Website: apple
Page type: customer-info-address
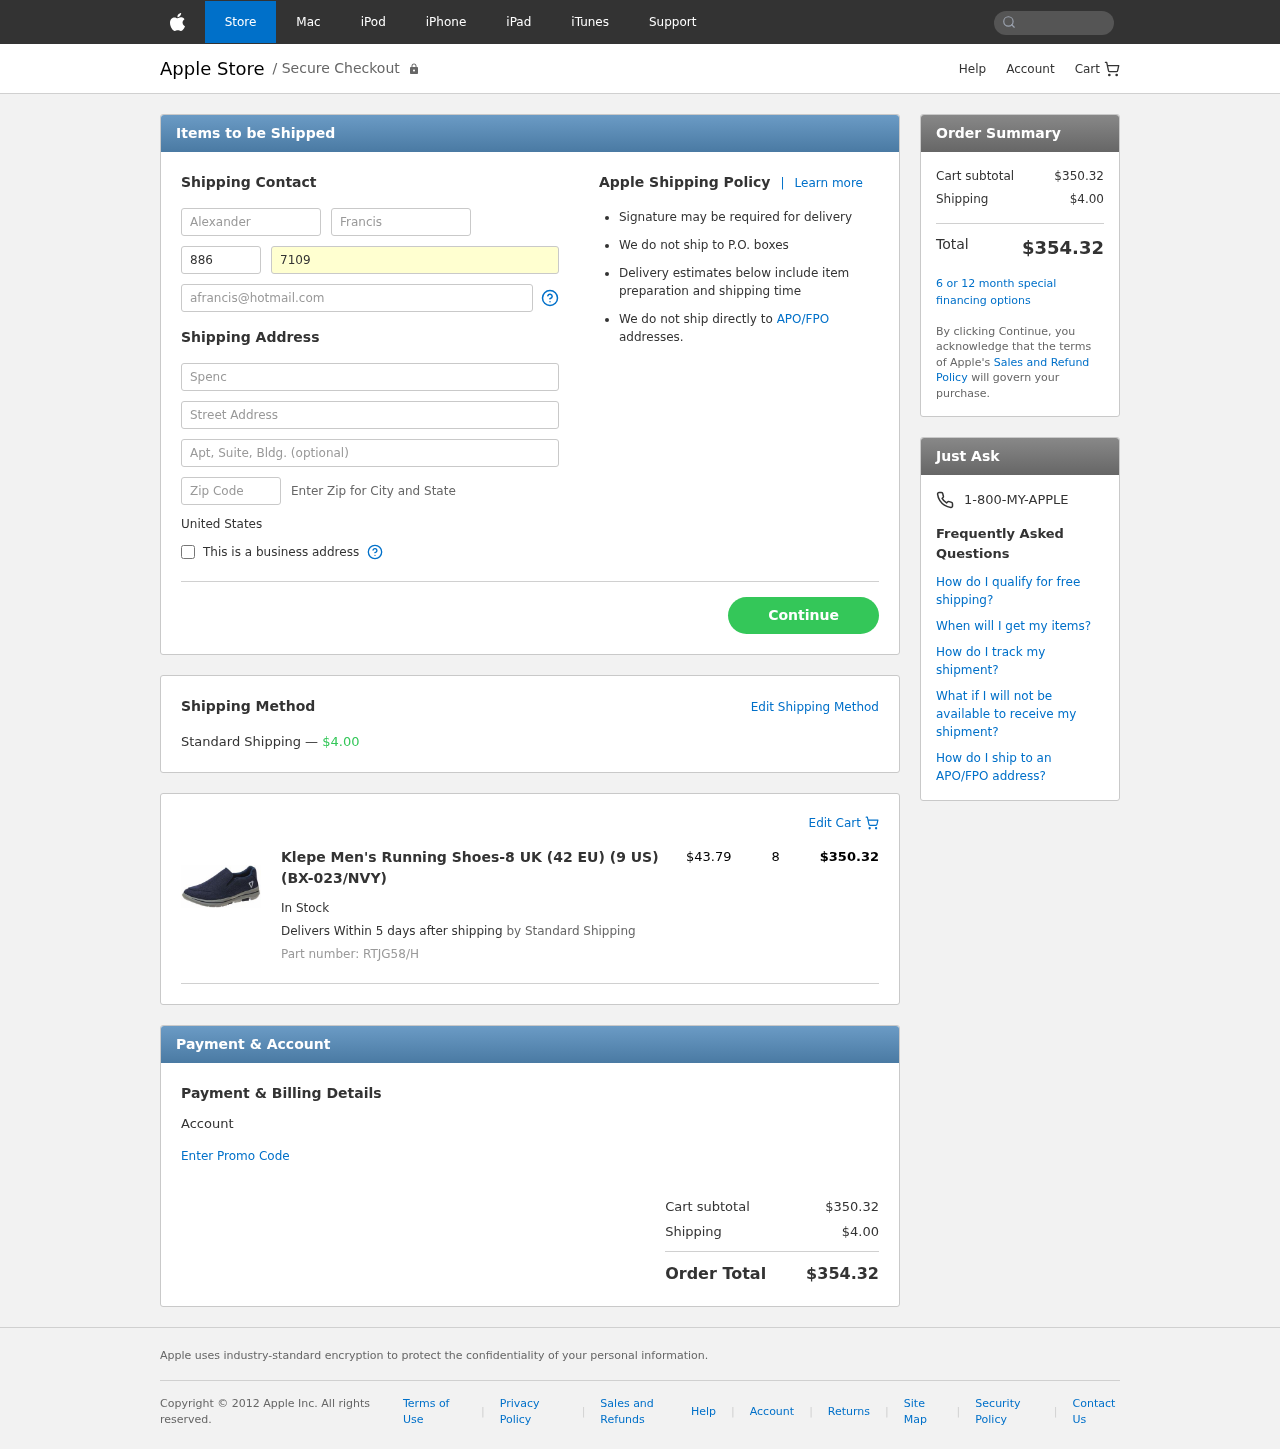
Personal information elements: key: PII_COUNTRY
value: United States
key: PII_FIRSTNAME
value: Alexander
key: PII_LASTNAME
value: Francis
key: PII_PHONE_AREA
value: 886
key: PII_PHONE_LINE
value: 7109
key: PII_EMAIL
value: afrancis@hotmail.com
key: PII_COMPANY
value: Spencer PLC
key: PII_STREET
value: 5107 Elliott Cliff Apt. 451
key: PII_POSTCODE
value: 31206
Product elements: key: PRODUCT1_NAME
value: Klepe Men's Running Shoes-8 UK (42 EU) (9 US) (BX-023/NVY)
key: PRODUCT1_PRICE
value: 43.79
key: PRODUCT1_QUANTITY
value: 8
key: PRODUCT1_SKU
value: RTJG58/H
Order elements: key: ORDER_SHIPPING_COST
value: $4.00
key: ORDER_ITEM_TOTAL
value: $350.32
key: ORDER_SUBTOTAL
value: $350.32
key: ORDER_TOTAL
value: $354.32